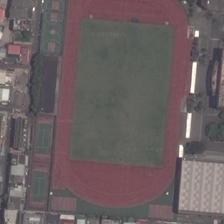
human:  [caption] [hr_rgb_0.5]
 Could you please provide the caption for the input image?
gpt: a playground with basketball fields and tennis courts next to it is surrounded by many buildings .

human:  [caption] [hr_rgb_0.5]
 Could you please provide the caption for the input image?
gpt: a large red playground and lots of small badminton fields beside .

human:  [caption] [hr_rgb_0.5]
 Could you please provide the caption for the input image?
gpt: many buildings and some green trees are around a playground with two basketball fields and two tennis courts next to it .

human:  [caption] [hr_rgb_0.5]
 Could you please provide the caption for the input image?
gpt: there are a couple of tennis courts and basketball courts in the gap between the big football stadium and the nearby neighborhoods .

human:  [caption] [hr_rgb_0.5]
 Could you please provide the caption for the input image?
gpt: a large playground with two basketball fields and two tennis fields are surrounded by many houses and some trees .